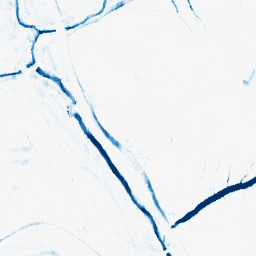
Category: morphological
Decomposition family: morphological_ellipse
Decomposition parameters: operation: closing
width: 10
height: 5
Upsampling method: bspline
Upsampling parameters: scale: 8
Upsampling scale: 8